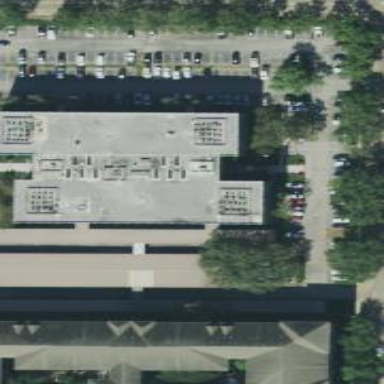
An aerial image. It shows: Commercial building.